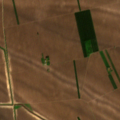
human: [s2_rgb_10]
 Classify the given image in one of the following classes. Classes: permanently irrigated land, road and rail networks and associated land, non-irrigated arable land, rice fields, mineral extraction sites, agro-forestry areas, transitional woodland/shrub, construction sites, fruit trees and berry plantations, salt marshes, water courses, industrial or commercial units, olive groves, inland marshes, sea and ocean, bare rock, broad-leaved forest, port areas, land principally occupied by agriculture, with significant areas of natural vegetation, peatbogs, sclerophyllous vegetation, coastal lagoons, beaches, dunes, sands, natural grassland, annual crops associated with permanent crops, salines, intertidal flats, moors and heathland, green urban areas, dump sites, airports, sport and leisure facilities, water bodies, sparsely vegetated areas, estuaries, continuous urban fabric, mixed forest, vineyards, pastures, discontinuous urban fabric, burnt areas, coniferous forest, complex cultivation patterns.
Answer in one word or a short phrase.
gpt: non-irrigated arable land